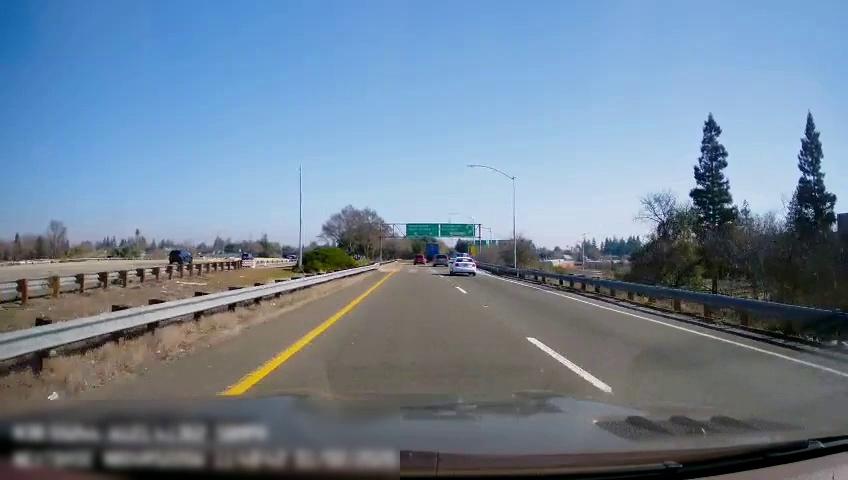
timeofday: Day
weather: Sunny
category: Drivable Space
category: Drivable Space
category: Vehicles | Car
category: Vehicles | SUV
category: Vehicles | SUV
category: Vehicles | SUV
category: Vehicles | Truck
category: Vehicles | Truck
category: Lanes | Alternate Lane
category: Lanes | Current Lane
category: Lanes | Alternate Lane
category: Traffic | Signs
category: Traffic | Signs
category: Traffic | Signs
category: Traffic | Signs